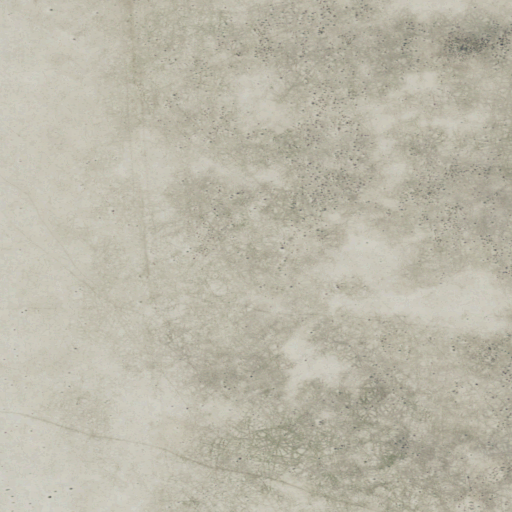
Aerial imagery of plain(s) in Oregon named Weed Lake Flat containing shrub and grassland